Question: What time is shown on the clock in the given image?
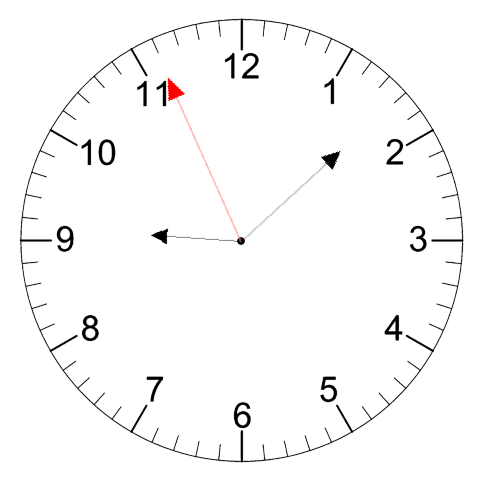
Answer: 09:07:56